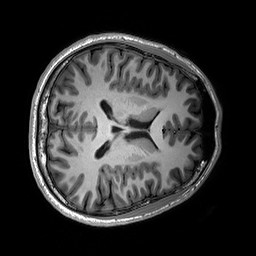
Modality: T1w
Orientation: axial
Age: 22
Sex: male
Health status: healthy
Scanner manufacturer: siemens
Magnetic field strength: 3 T
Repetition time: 2.3 s
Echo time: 0.00236 s